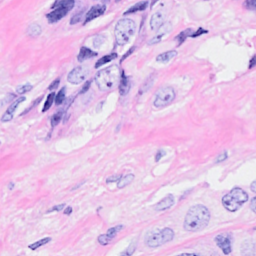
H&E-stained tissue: Breast